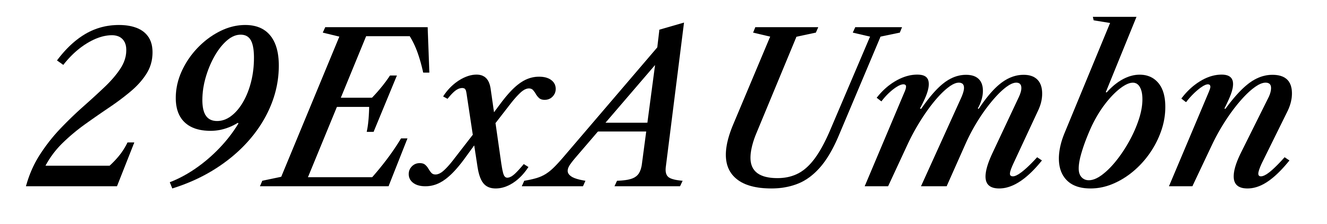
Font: LibreCaslonText-Italic_Medium_Italic